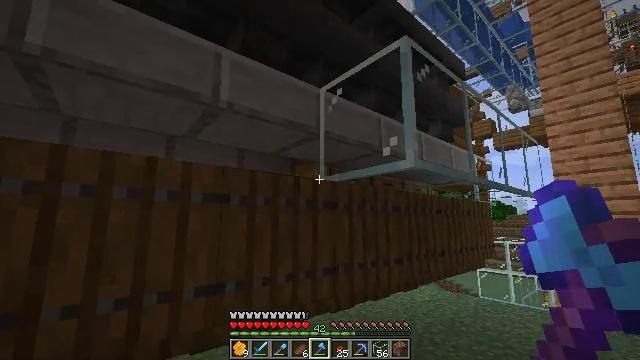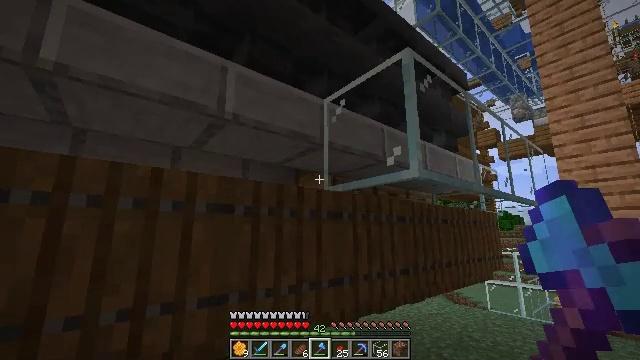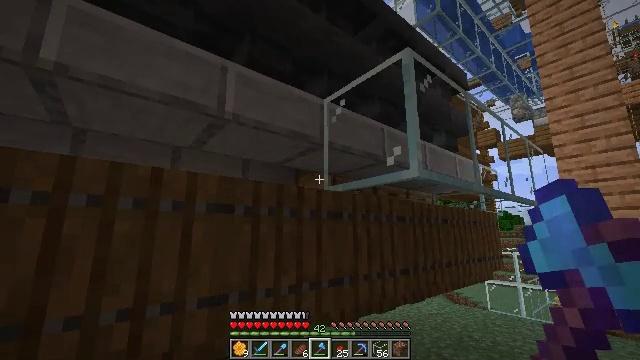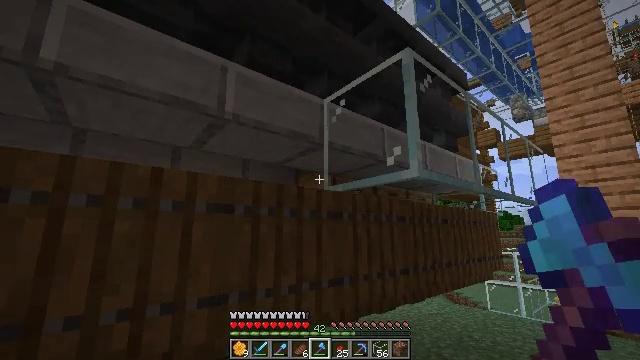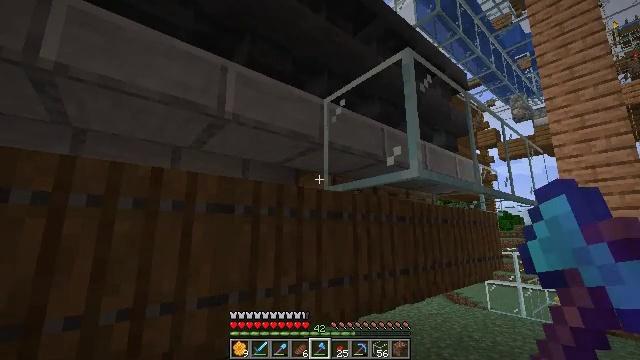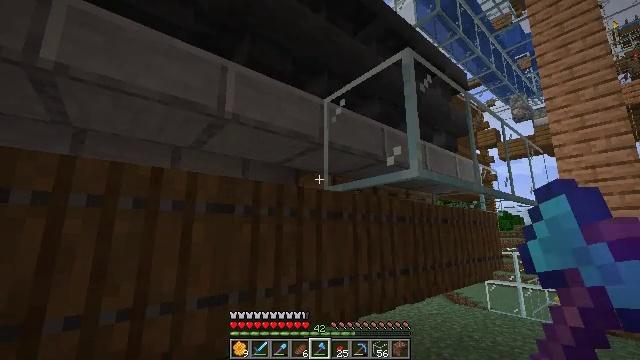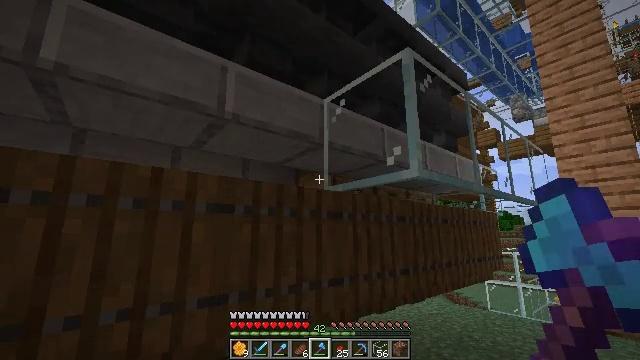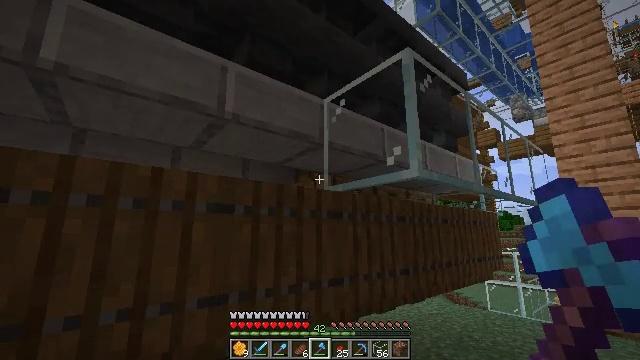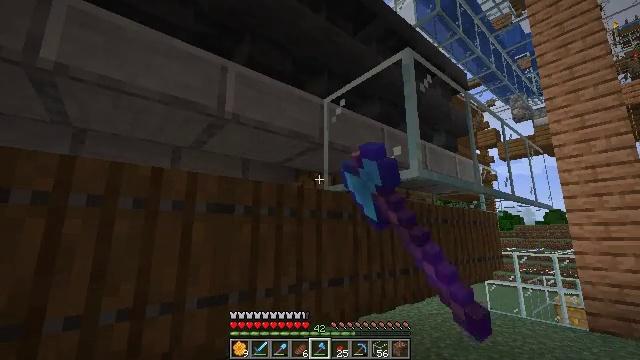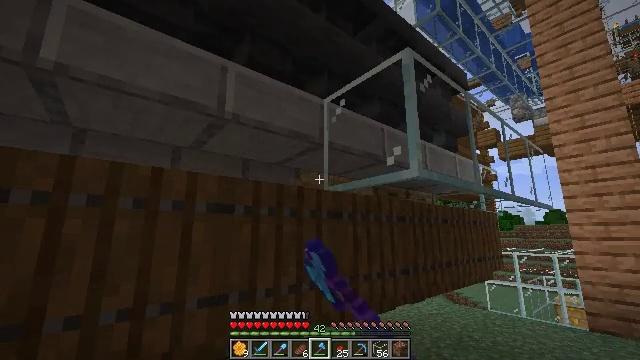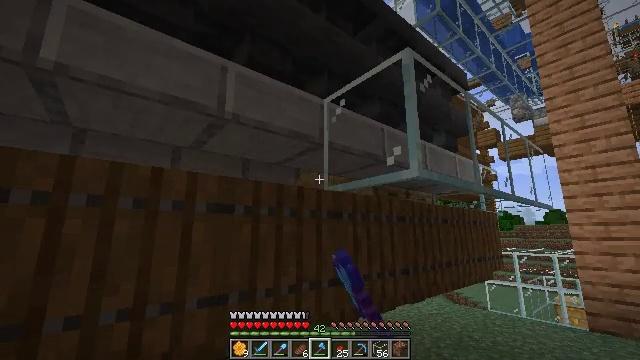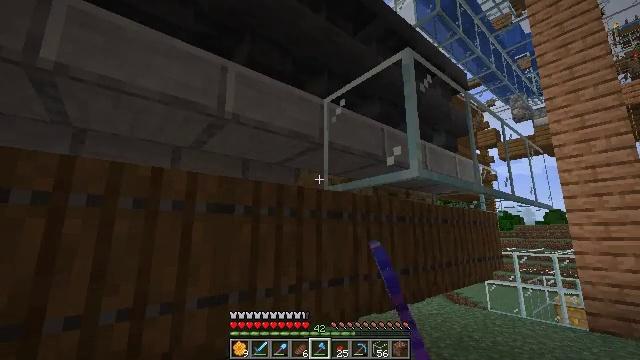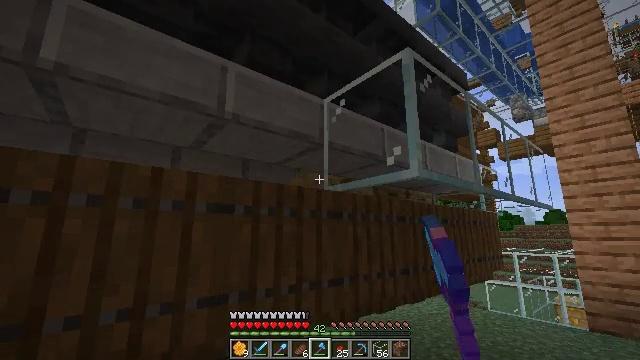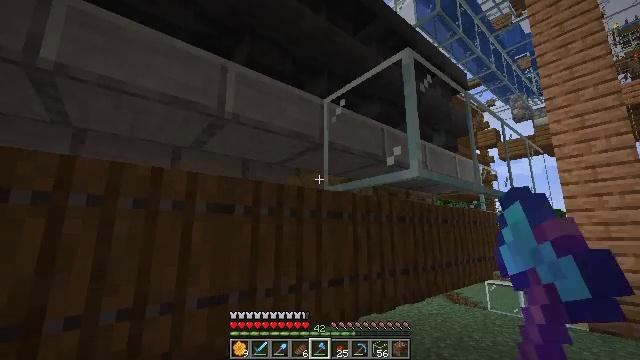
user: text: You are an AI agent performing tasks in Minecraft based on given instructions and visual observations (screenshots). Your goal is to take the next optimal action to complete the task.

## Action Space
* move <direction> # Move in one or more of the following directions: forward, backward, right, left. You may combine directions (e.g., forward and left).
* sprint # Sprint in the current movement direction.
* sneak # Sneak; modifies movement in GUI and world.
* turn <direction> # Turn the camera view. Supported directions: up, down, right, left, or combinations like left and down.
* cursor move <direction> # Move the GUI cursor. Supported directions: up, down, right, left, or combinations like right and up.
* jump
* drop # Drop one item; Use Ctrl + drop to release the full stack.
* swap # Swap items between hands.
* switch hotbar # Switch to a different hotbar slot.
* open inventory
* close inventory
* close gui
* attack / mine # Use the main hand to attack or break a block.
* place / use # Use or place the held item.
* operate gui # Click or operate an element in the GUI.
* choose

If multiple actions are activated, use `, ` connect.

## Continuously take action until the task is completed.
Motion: motion action
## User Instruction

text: Destroy the beehive to relocate it.
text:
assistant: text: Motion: turn up
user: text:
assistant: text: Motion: no_op
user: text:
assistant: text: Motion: no_op
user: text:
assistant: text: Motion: no_op
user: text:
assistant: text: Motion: no_op
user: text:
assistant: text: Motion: no_op
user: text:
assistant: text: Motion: attack / mine
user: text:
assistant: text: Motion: attack / mine
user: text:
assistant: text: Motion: attack / mine
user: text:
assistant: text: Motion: attack / mine
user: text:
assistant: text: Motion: attack / mine
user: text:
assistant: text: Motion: attack / mine
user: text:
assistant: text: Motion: attack / mine
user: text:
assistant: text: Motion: attack / mine